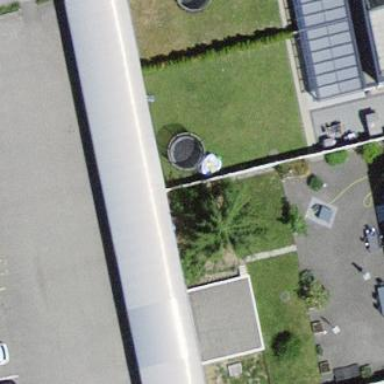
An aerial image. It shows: View of roof of building.